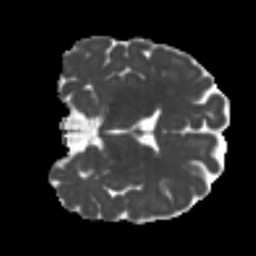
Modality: MD
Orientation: coronal
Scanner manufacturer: siemens
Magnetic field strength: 3 T
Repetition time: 4 s
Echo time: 0.0594 s